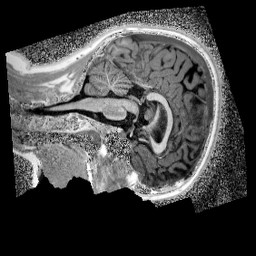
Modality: UNIT1_denoised
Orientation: sagittal
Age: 13
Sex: female
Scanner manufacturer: siemens
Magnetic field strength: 3 T
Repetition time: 4 s
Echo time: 0.00299 s